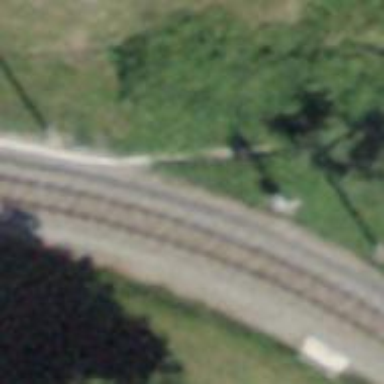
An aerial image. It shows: Railway signal.